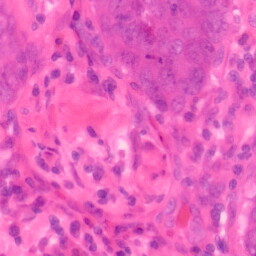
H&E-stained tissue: Colon